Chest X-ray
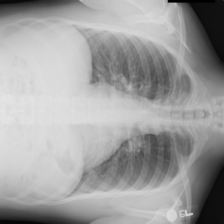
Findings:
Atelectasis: positive
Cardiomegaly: negative
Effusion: negative
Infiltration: negative
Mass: negative
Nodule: negative
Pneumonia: negative
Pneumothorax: negative
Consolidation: negative
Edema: negative
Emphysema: negative
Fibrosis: negative
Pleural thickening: negative
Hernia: negative